Interaction volume radius: 5 \u00c5
Interaction volume height: 40 \u00c5
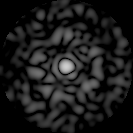
Disorder parameter: 0.8431